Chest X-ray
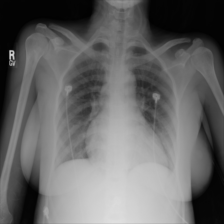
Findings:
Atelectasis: negative
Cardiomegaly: negative
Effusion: negative
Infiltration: positive
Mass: negative
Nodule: negative
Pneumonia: negative
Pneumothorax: negative
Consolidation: negative
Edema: negative
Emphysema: negative
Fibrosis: negative
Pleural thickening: negative
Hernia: negative